Question: Working on a big and medium sized project I often end up with lots of splits on my screen as well as several tabs opened with 5-6 splits in each. Usually I use different tabs for different directories and logical workspaces to separate the work on feature A from the work on feature B or bug C and my notes.

Managing this madness becomes a problem when you have a lot of additional splits from plugins such as NERDTree, Fugitive, Gundo and many others who like to take additional splits. After such helper split opens and closes the whole set up has a change of distortion in height and width. I mean, some windows become to small, some become larger than they were initially (and I manually have to adjust their height and width with 'CTRL+W >' and 'CTRL+W <' and friends.
Usually it's faster to do resize every split with mouse but it's not even close to the Vim way.
Sometimes I even want to swap some splits or move on split to the right. 'CTRL+W HJKL' don't always help as they kick splits too far and distort sizes again. Rotation 'CTRL+W r' works only on simple cases.
How do you manage lots of buffers, splits, and tabs?
: I see there are votes for closing. The question might seem too general to you, so there is a more concrete one: what is a good workflow of working with lots of buffers and splits? (One of the answers is to promote splits to separate tabs when it needs more space)
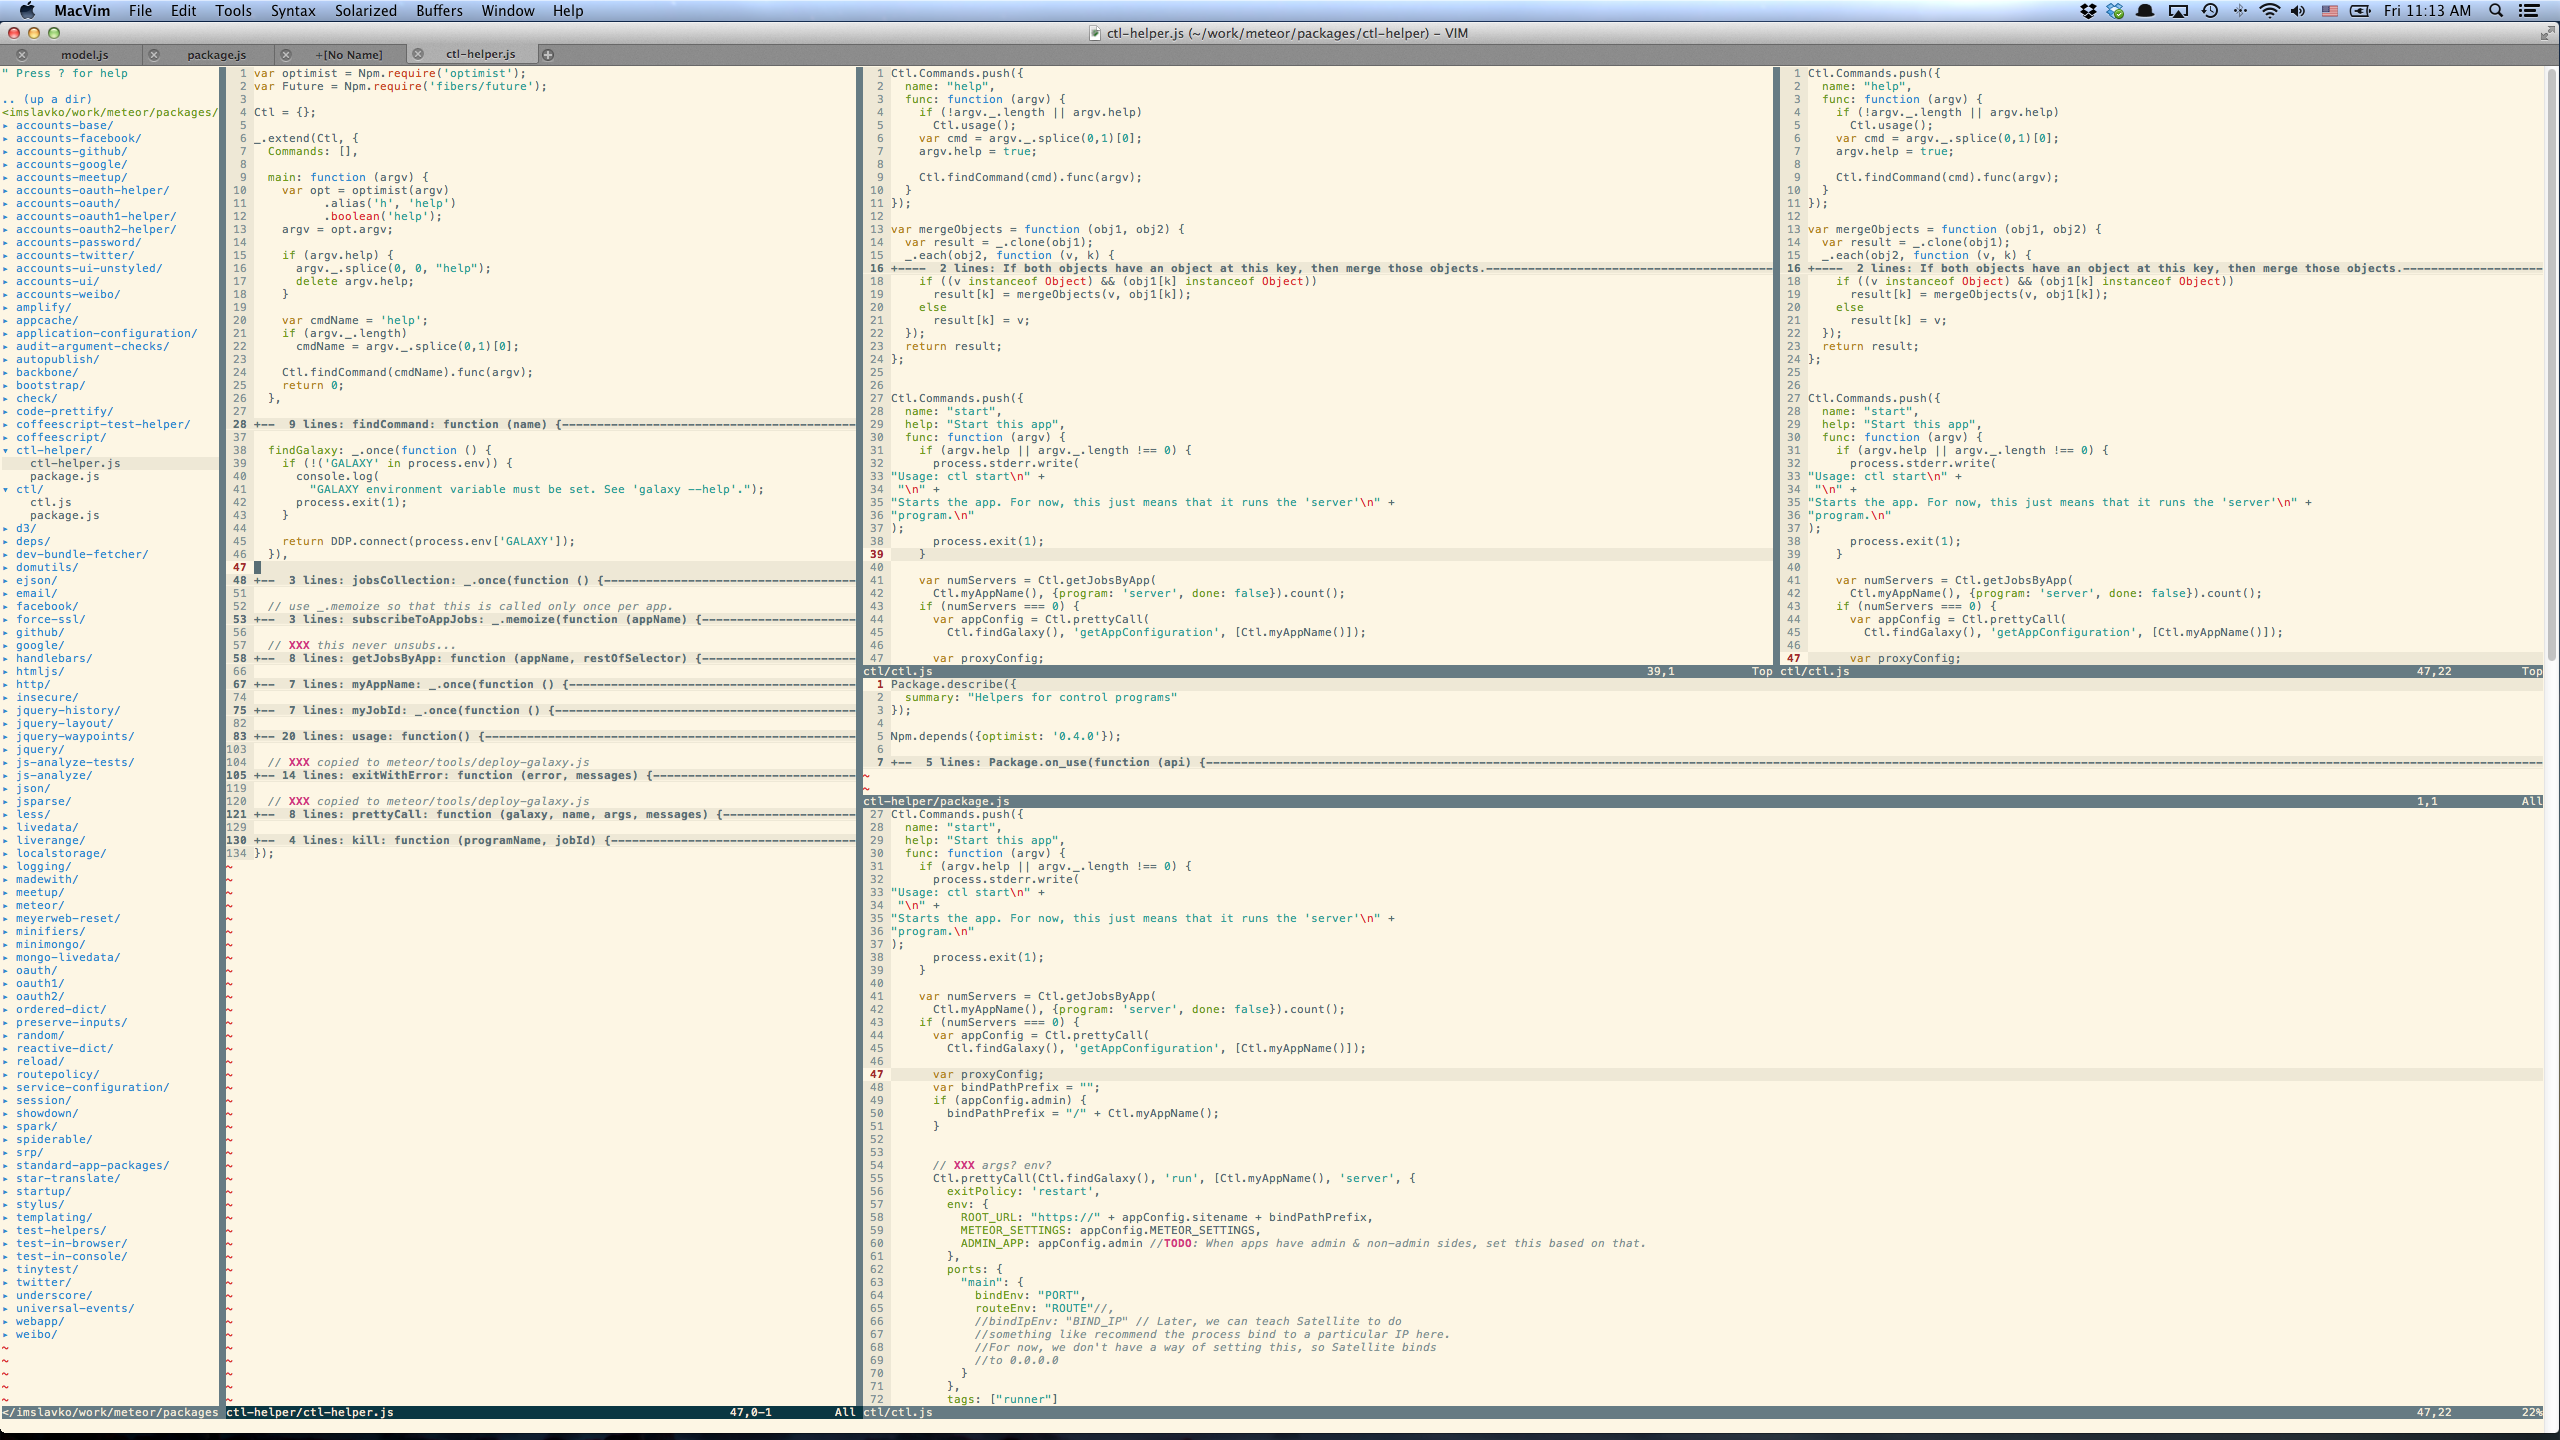
Answer: I use splits only when I really need to have two files side by side (because one is used as a reference, usually, HTML - CSS for example). Otherwise, I just use regular buffers loaded in a single window. I also don't use nerdtree or anything that would take up too much space.
I try to avoid navigating between files: tags are a much better way to go.
My vim is pretty much always a large gray rectangle.
Working with multiple "things" has always been a hard problem to handle. More so when we try to deal with many of those "things" at the same time and in the same space. It's a hard problem because we are incapable of dealing with more than a few things concurrently: our mind is not optimized for that. This is why the Memory game is not as easy as it looks, why we can't remember shit after a Powerpoint slideshow full of lists and graphs and why people die with a phone in one hand and their driving wheel in the other.
Because we work on 4 buffers at the same time, split windows should be reserved to situations where actual work is done in one window and the other window is used for reference (documentation, an HTML document when doing CSS...) or for feedback (linting, calculation results...). In such a setup, the only part of the body that switches to the other window is our eyes: we don't need keyboard shortcuts or the mouse.
But we love to make our lives more complicated than necessary. We love to think of ourselves as multitasking gods so we split windows, we put windows in windows in windows and we must find fragile hacks for managing all that mess. Keyboard shortcuts are not a valid solution for various reasons and we hate the mouse, right?
Anyway, the basic problem with split windows is the same as with regular buffers and tabs: in order to work on buffer #3, we must switch to buffer #3. Whether buffer #3 is hidden, displayed in the top right window or in another tab is irrelevant, we must hit a few keys to get to it. When the target buffer is hidden, we do ':b3' to show it. When it is in the top right window, we play with '<C-w>...' mappings, default or custom. When it is in another tab we tend to do 'gt' until we find it (or ':sb3' which is a lot smarter). Whatever spatial setup we choose, we still have to switch to the target.
A problem that only concerns the kind of layout that you are using is that you must think and move in two dimensions. Jumping from the bottom left window to the top right window is not really linear (unless you use '<C-w>w') and requires far more thinking and typing than simply taking a look at that window.
Another problem is how the workspace is divided and the consequences it has on the number of buffers you can deal with and the size of their windows.
All in all, my opinion is that the best way to deal with multiple buffers is to leave windows and tabs alone and find a leaner workflow.
Regular buffers can be tricky, too: the way you can have a '1,2,5,7' list is weird in its own way. But I believe buffer-switching (as opposed to window-switching) is fundamentally more intuitive and solid.
'''
:bn "show next buffer in the list
:bp "show previous buffer in the list
:b3 "show buffer #3
:bf "show first buffer in the list
:bl "show last buffer in the list
:b <tab> "select buffer from a menu
:b fo<Tab> "select buffer from a menu
:b foo "show buffer named foo
'''
The following mapping makes switching buffers a piece of cake, but you can also try the many buffer-switching plugins available.
'''
nnoremap gb :buffers<CR>:b<Space>
'''
My prefered navigation method is not buffer-based, though. Nowadays, I find it a lot easier to actually the file structure of the project all together and use tags. When I navigate around, I move to a specific class or a specific method or a specific array or whatever. My workspace is just one window, showing 1 of 15 or 20 buffers and I have no NERDTree, no tabs, no MiniBufExplorer, no TagList... since switching to another buffer requires at least a few key presses anyway I don't see any valid reason for slicing and dicing my workspace.
Because I don't put myself in a corner with fancy over-complicated gyzmos, I don't have to waste my precious time looking for workaround to workarounds and I can safely laugh at the latest batch of image macros. Wait, I meant "work".